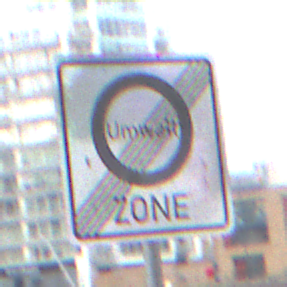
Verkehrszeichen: EndeUmweltzone
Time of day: MorningAfternoon
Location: Outdoor (Urban)
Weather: Overcast
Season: NotSpecified
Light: Natural